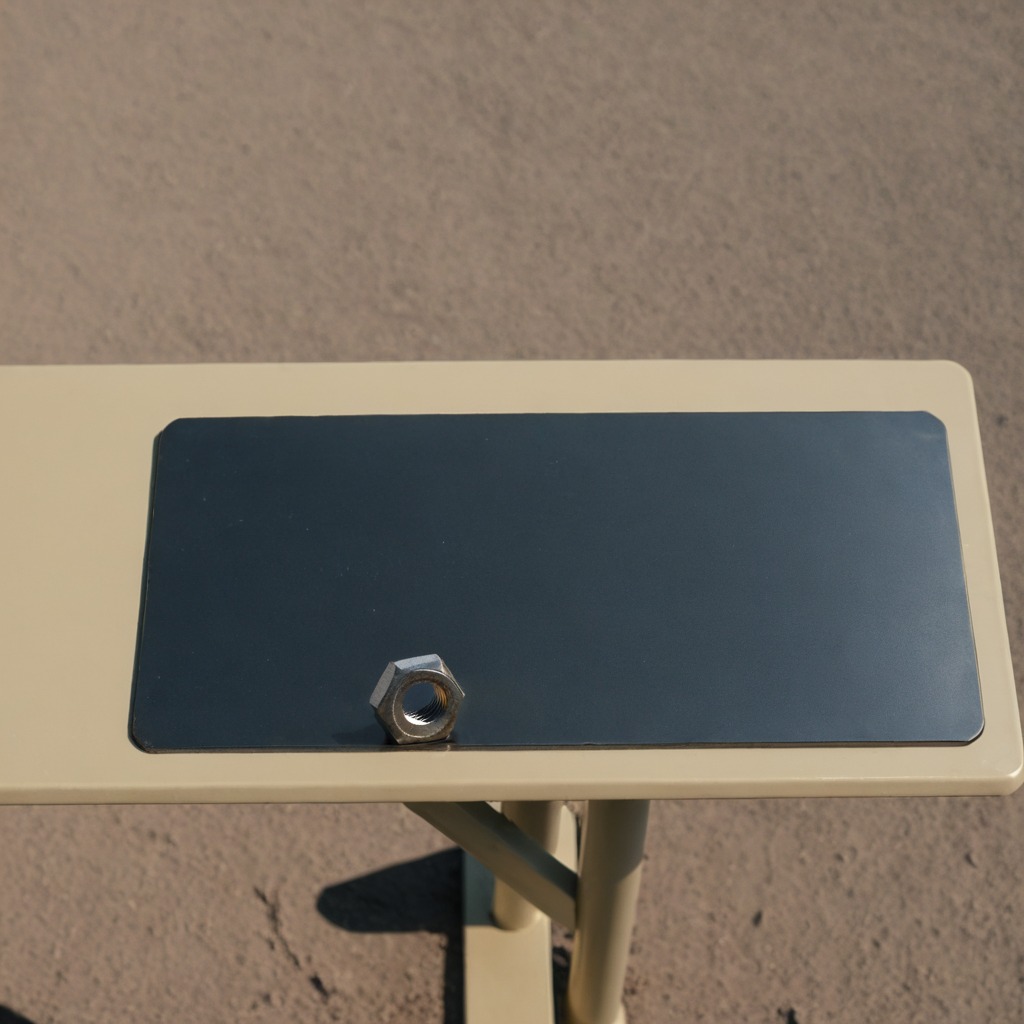
A metal nut is lying on the textured surface of the table.